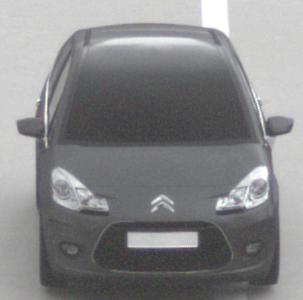
Make: Citroen
Model: C3 1.1
Detailed model: C3 (II)
Model produced from: 2010/01
Model produced until: 2012/03
Doors: 5
Color: gray
Road condition: dry road
Daytime: midday
Contrast: low contrast